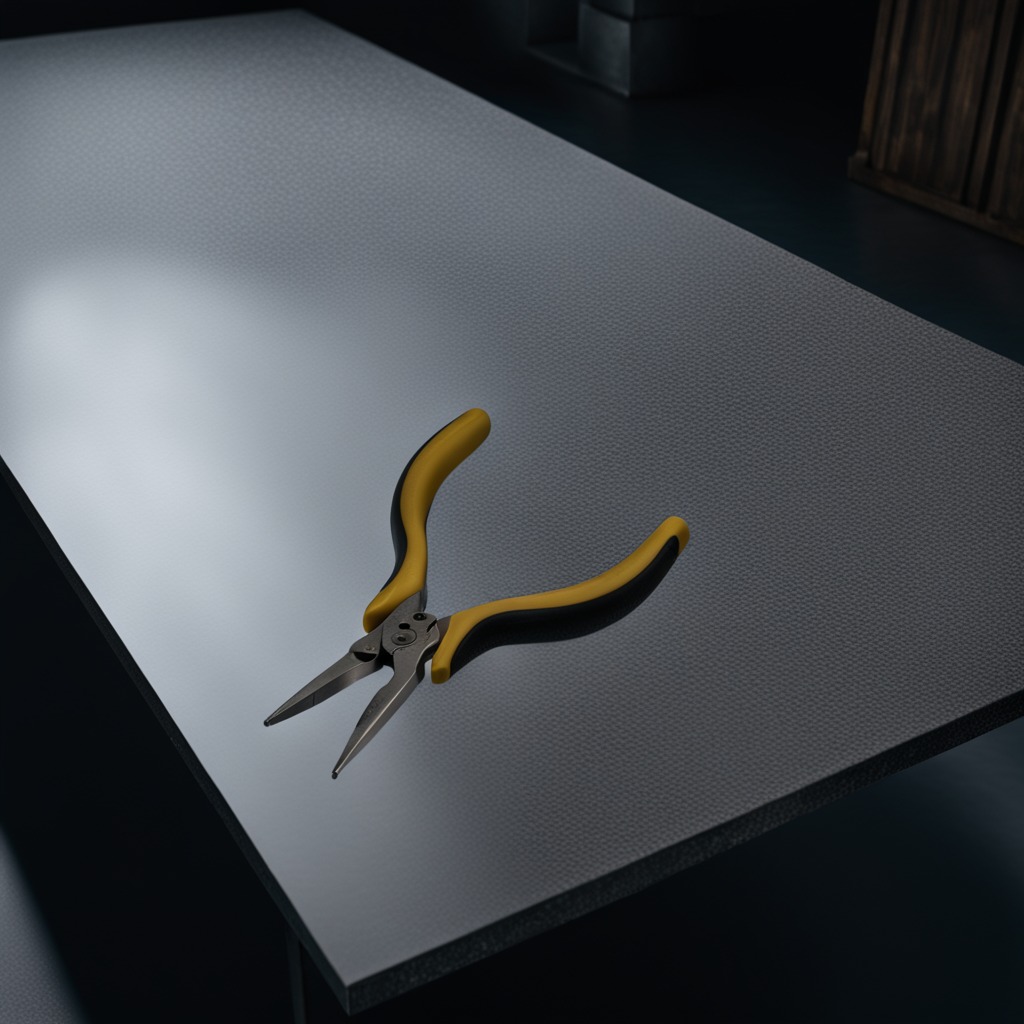
A plier is lying on the clean granite table inside a workshop at night dim ambient light soft shadows worn but